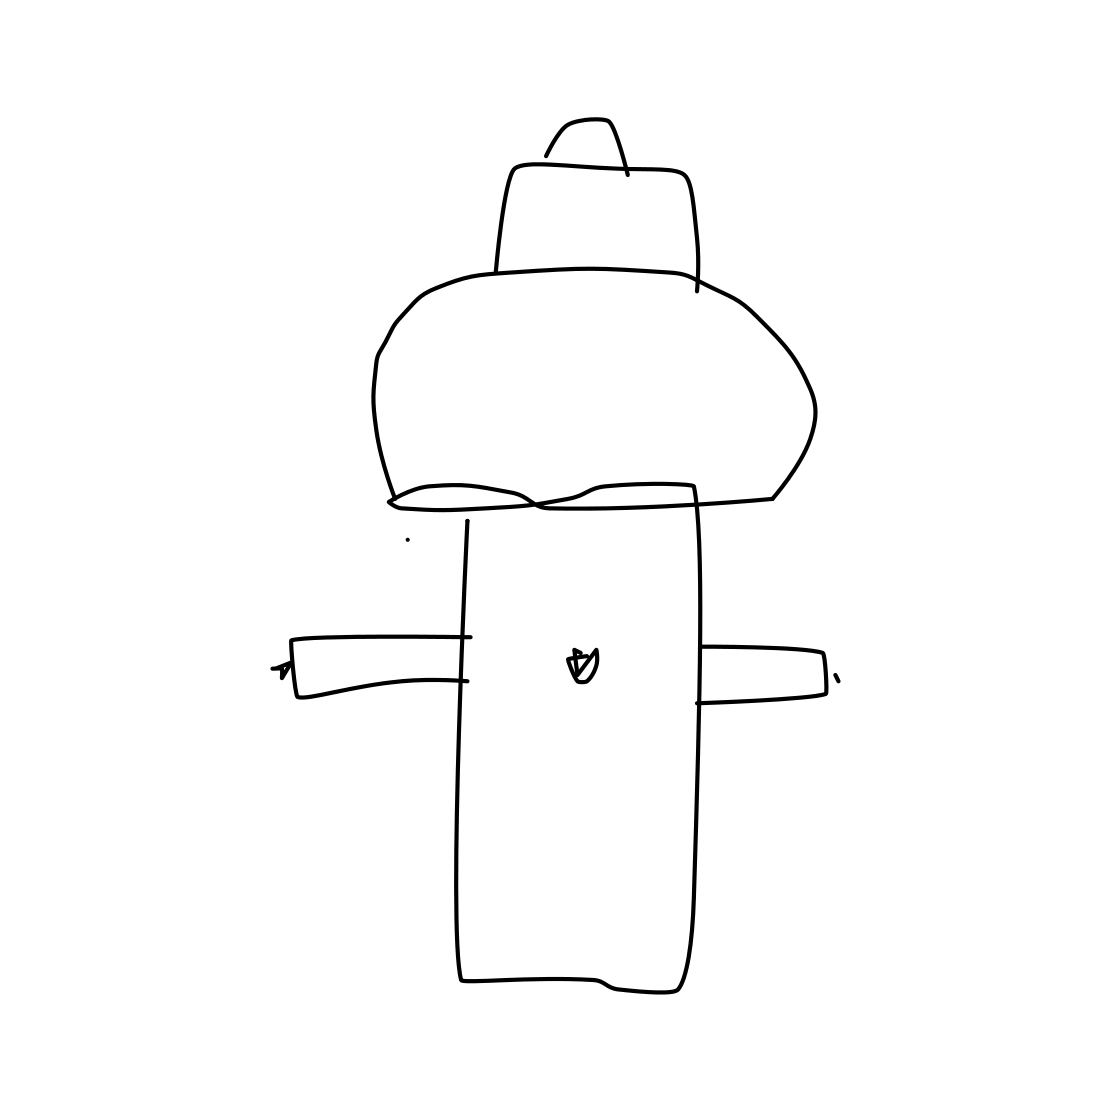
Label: fire hydrant